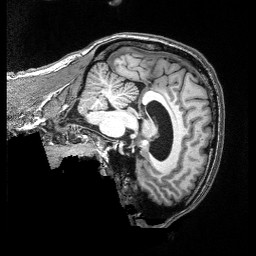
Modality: T1w
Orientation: sagittal
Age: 43
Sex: male
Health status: healthy
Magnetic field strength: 3 T
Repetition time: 2.53 s
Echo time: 0.00331 s